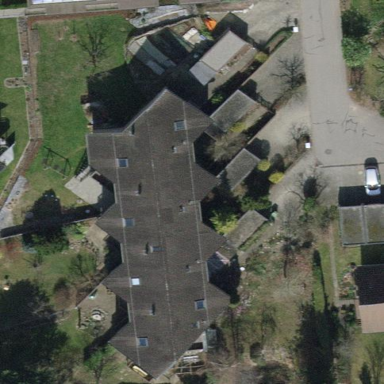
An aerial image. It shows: Terrace building.